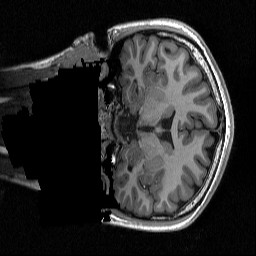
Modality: T1w
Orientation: coronal
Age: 21
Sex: female
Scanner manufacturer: siemens
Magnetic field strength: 3 T
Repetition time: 2.3 s
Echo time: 0.00298 s